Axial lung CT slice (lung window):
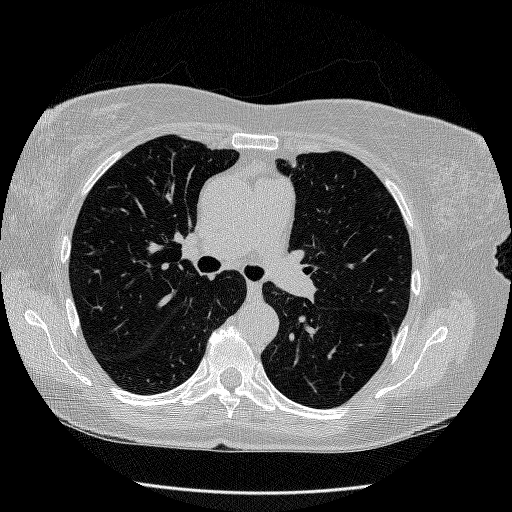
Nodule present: no